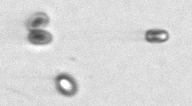
Label: Thalassiosira_sp_aff_mala